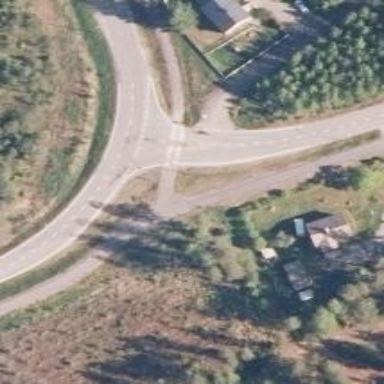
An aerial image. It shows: Road with "give way" sign.